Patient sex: M
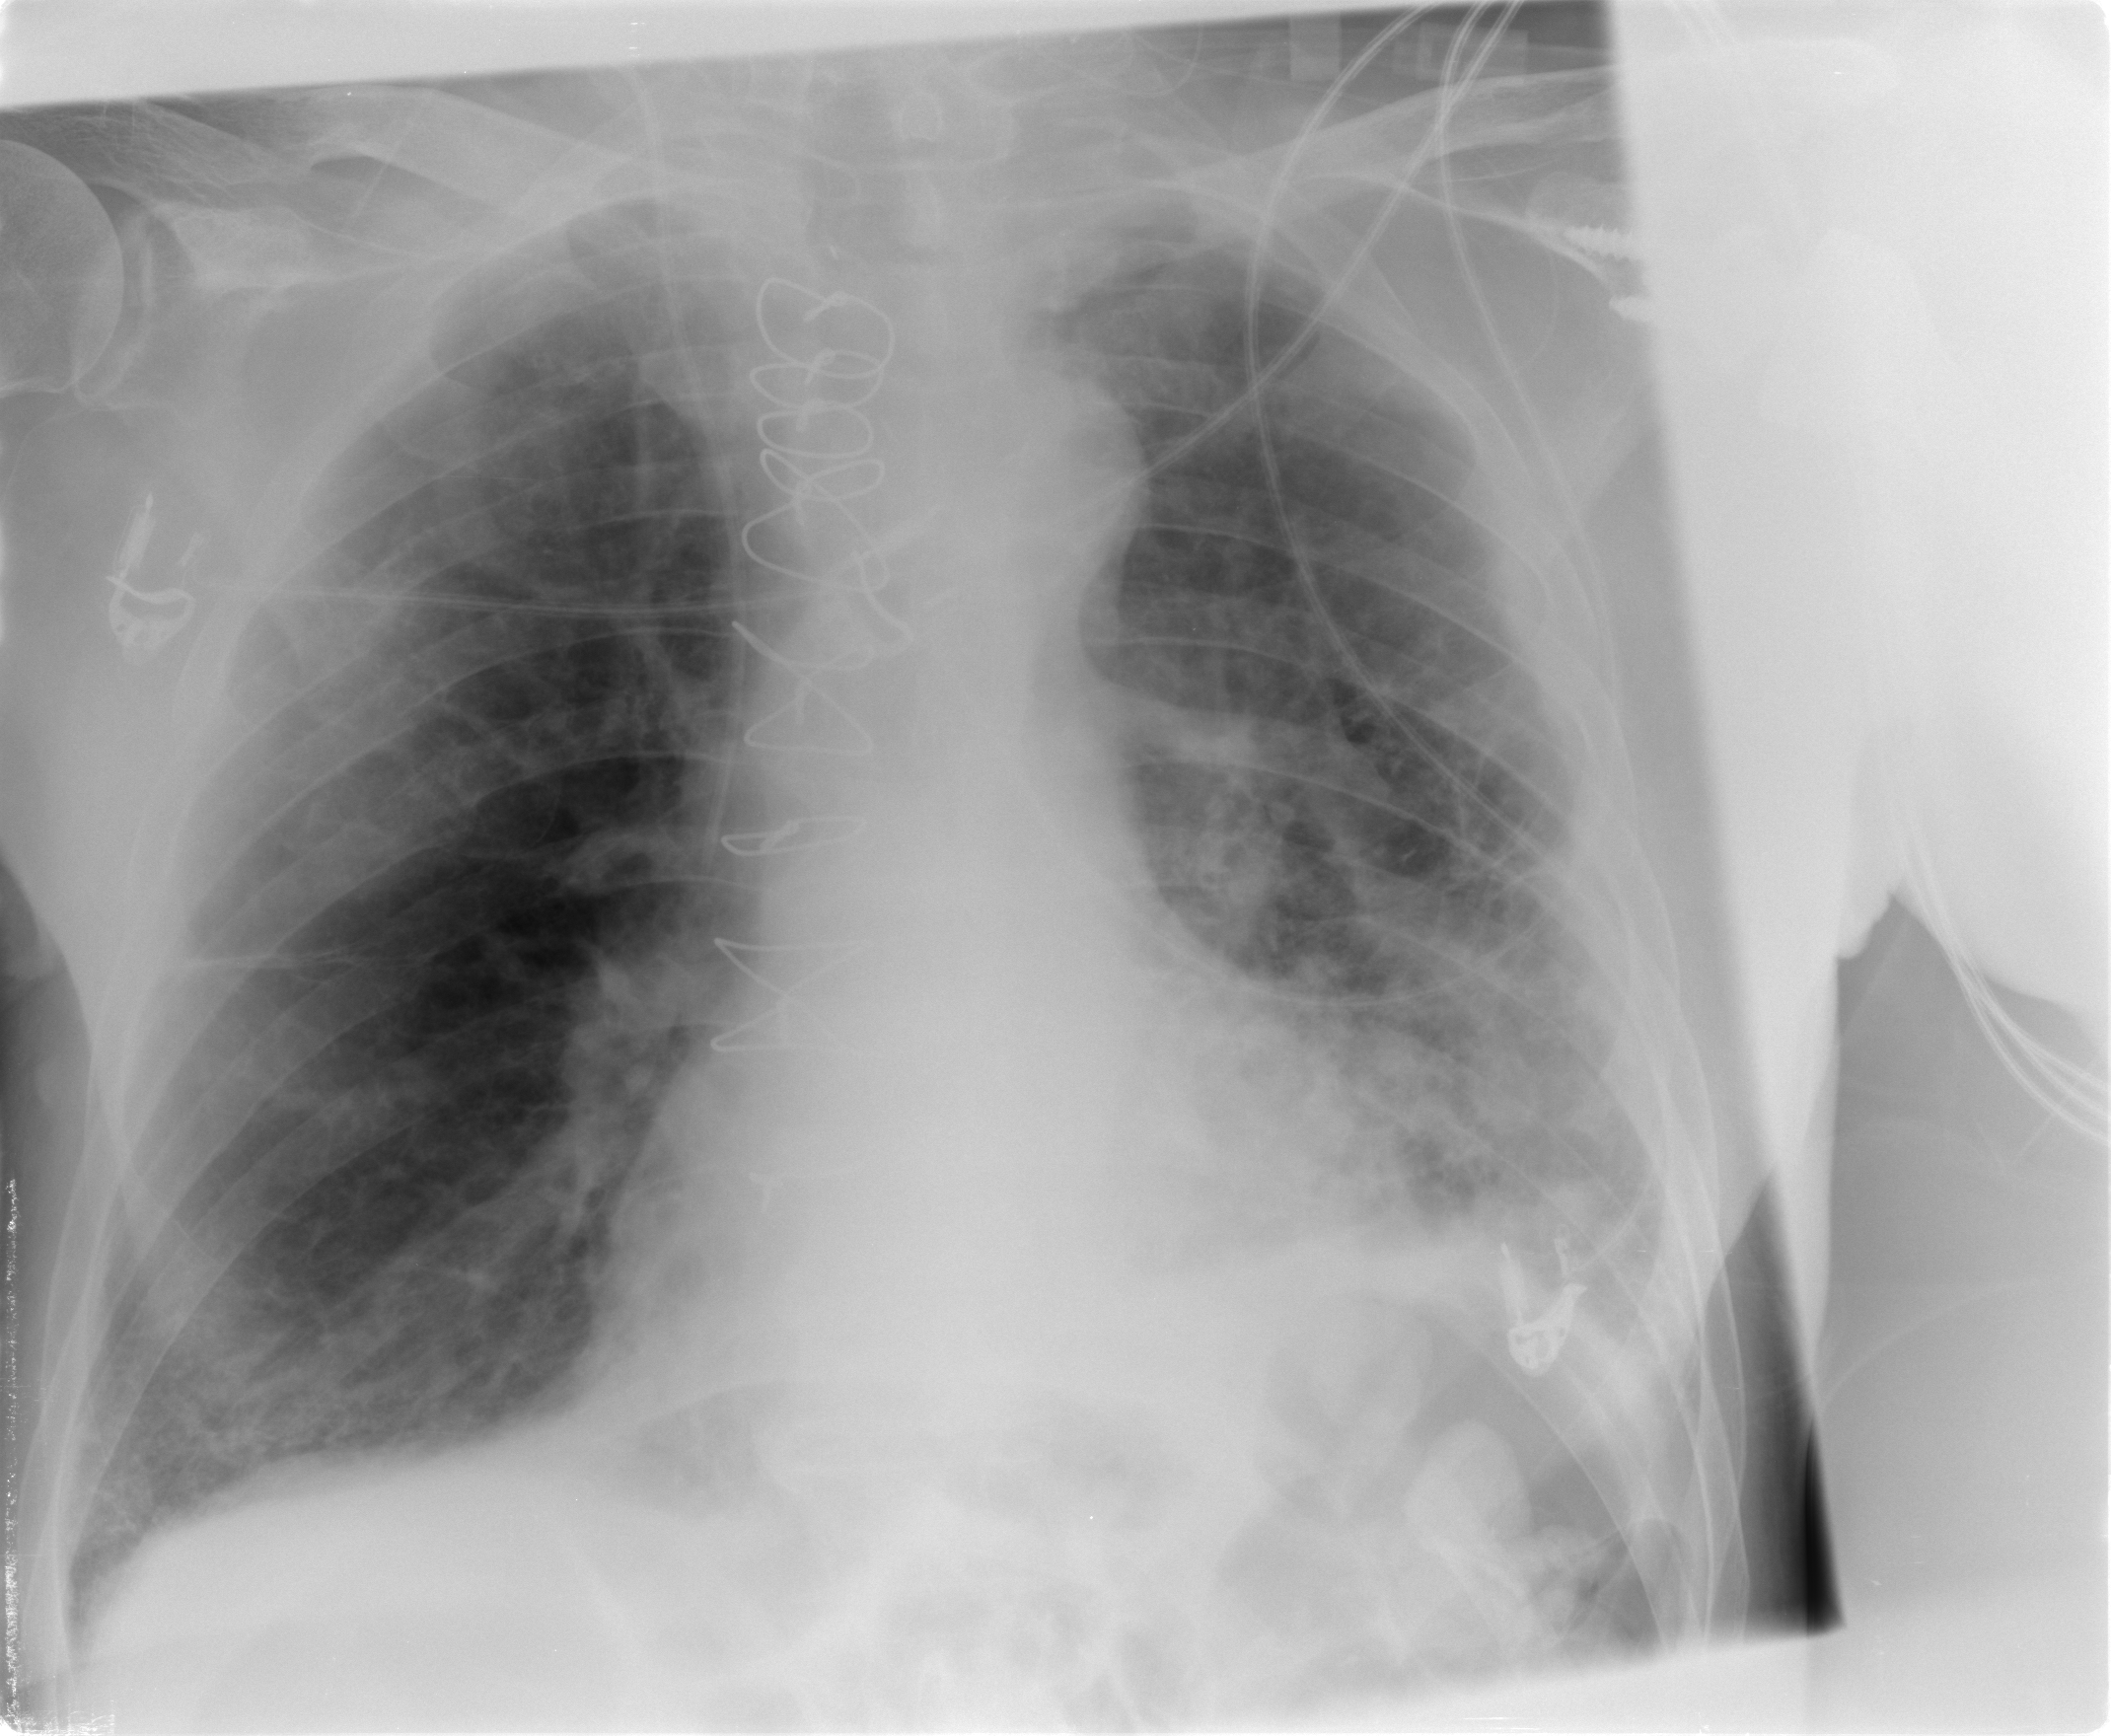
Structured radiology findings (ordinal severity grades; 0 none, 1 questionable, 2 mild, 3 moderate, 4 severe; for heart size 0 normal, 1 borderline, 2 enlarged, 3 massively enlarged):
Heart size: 0
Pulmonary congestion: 0
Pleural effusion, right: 0
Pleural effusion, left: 1
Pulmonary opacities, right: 1
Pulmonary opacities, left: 2
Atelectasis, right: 1
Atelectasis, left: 2